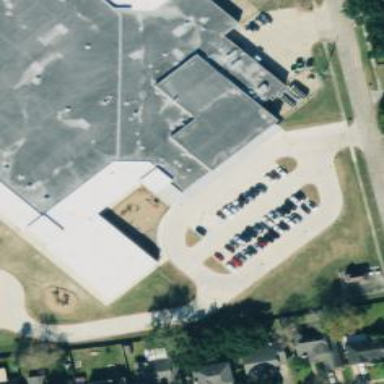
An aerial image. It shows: Parking space.